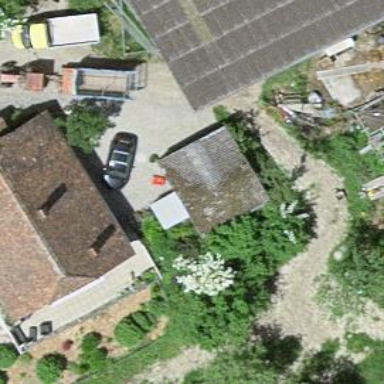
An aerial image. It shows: Garage building.